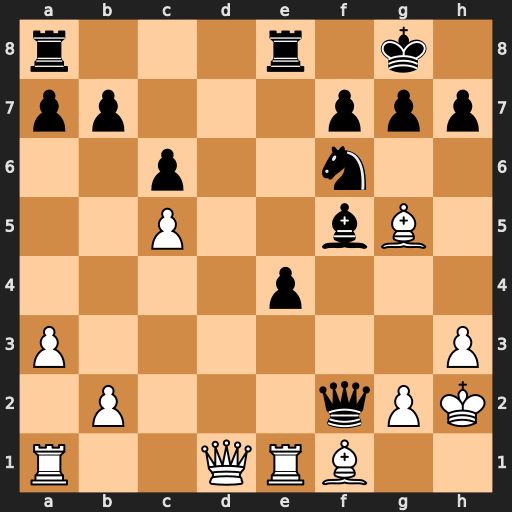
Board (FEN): r3r1k1/pp3ppp/2p2n2/2P2bB1/4p3/P6P/1P3qPK/R2QRB2
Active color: w
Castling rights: -
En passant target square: -
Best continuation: Be3 Qh4 g3 Ng4+ Qxg4 Qxg4 hxg4